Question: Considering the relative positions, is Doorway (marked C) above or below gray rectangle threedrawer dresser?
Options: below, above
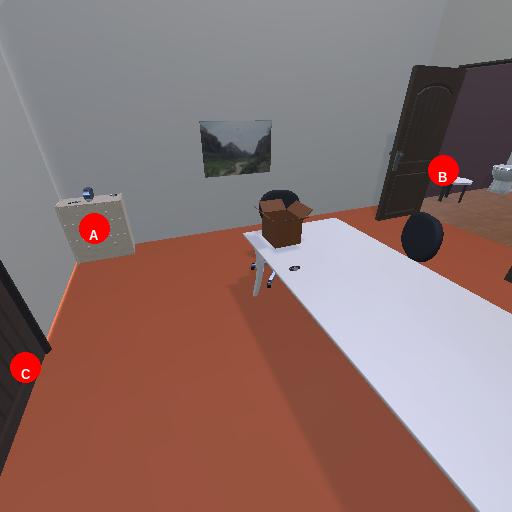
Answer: below